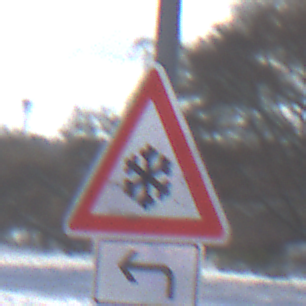
Verkehrszeichen: SchneeOderEisglaette
Zusatzzeichen unten: RichtungsangabeDurchPfeile2
Umgebung: Outdoor, Nature
Tageszeit: MorningAfternoon
Wetter: PartlyCloudy
Licht: Natural
Jahreszeit: Winter
Kontrast: HighContrast